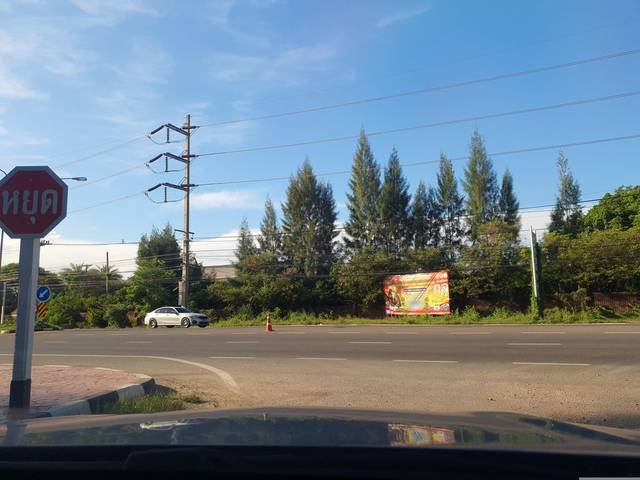
Region: Thailand
Coordinates: 13.566, 99.774